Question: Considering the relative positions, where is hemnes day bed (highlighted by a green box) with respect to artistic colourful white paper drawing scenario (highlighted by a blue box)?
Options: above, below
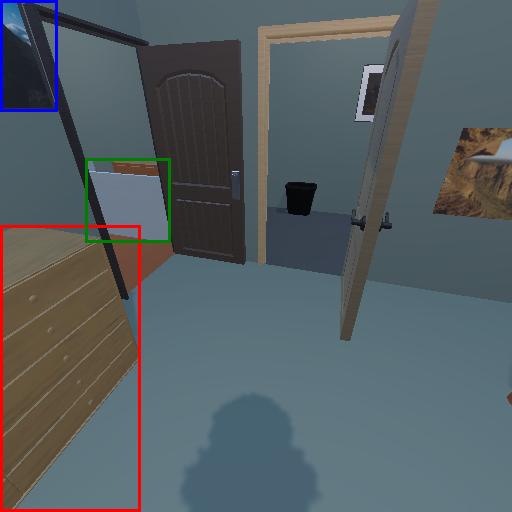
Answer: above